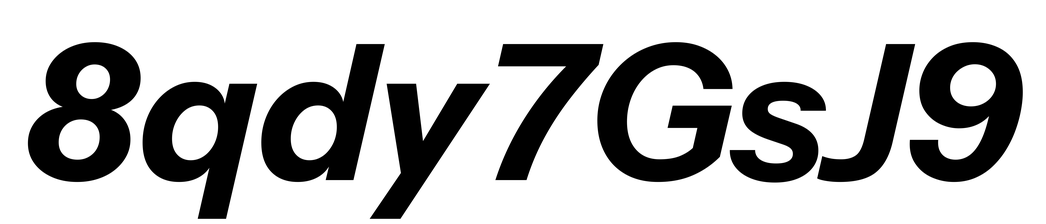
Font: InstrumentSans-Italic_Bold_Italic